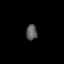
Tissue: skin
Cell type: Epithelial cells
Senescence score: 0.2171
Nuclear area (px): 166
Mean DAPI intensity: 93.524